Interaction volume radius: 5 \u00c5
Interaction volume height: 15 \u00c5
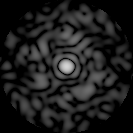
Disorder parameter: 0.8312